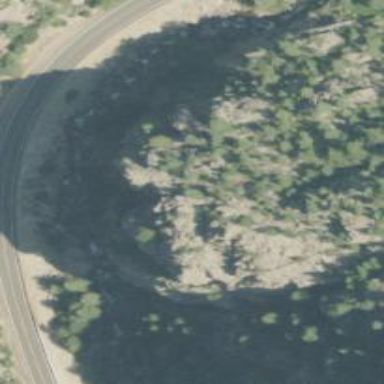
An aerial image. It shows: Crag climbing spot located at natural cliff.